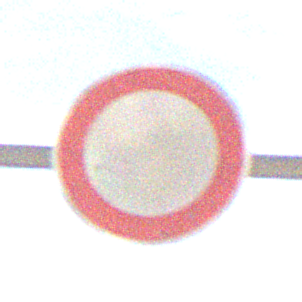
Verkehrszeichen: VerbotFahrzeugeAllerArt
Umgebung: Outdoor, RoadRail
Tageszeit: MorningAfternoon
Wetter: PartlyCloudy
Licht: Natural
Jahreszeit: NotSpecified
Kontrast: HighContrast